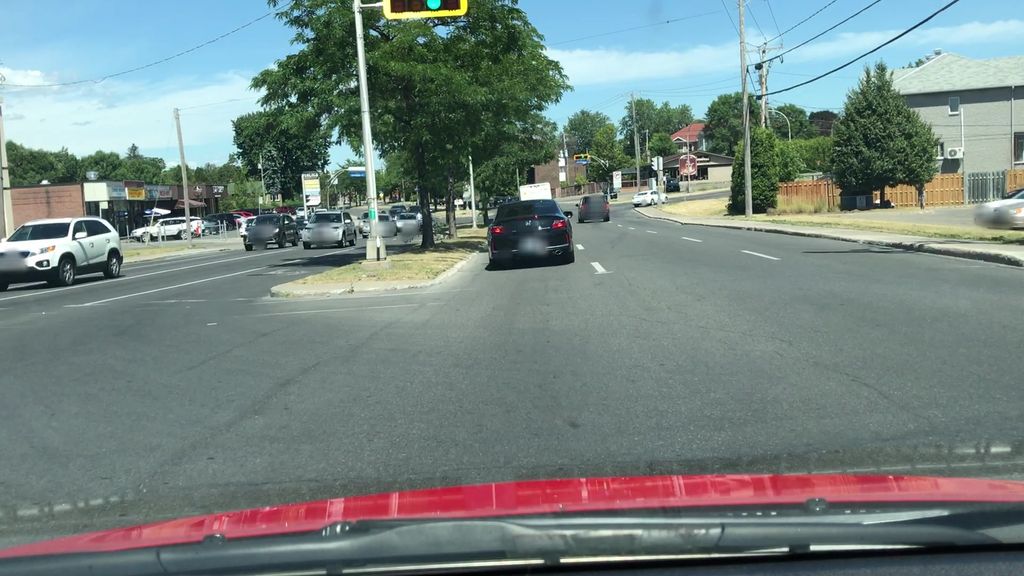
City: montreal